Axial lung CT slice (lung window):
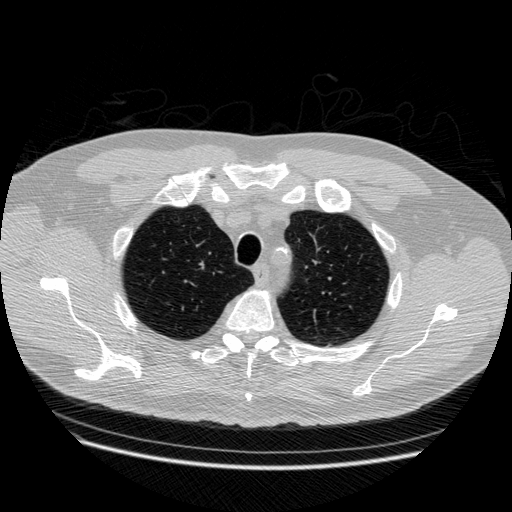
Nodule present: no